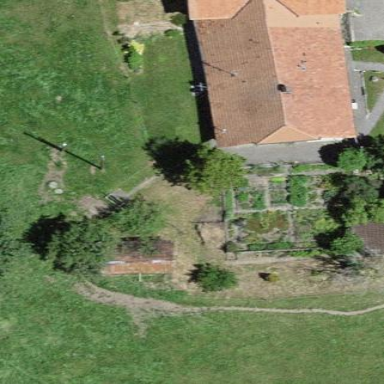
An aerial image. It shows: Farm building.